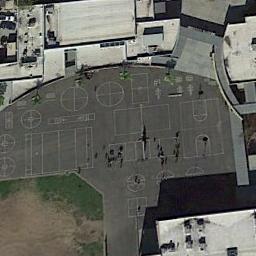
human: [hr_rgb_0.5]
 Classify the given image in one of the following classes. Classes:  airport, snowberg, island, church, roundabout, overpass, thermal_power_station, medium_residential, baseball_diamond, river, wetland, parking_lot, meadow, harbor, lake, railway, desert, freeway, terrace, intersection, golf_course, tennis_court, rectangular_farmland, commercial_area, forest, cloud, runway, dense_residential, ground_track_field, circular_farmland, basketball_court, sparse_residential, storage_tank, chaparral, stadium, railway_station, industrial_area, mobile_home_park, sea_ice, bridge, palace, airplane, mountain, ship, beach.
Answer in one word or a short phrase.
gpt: basketball_court